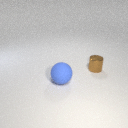
small brown metal cylinder to the right of large blue rubber sphere